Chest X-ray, PA view. Patient: 85 years old, sex F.
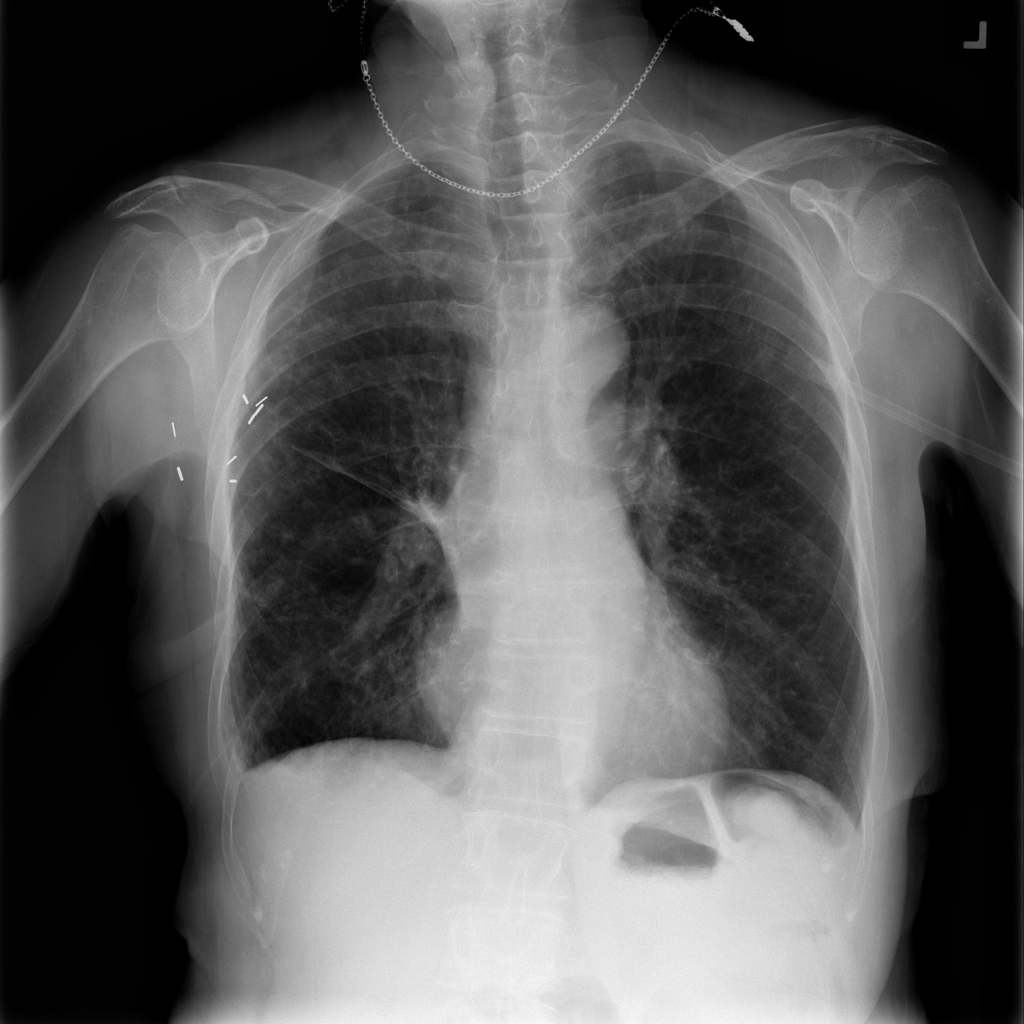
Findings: No Finding